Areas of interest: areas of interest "Scenic Spot"
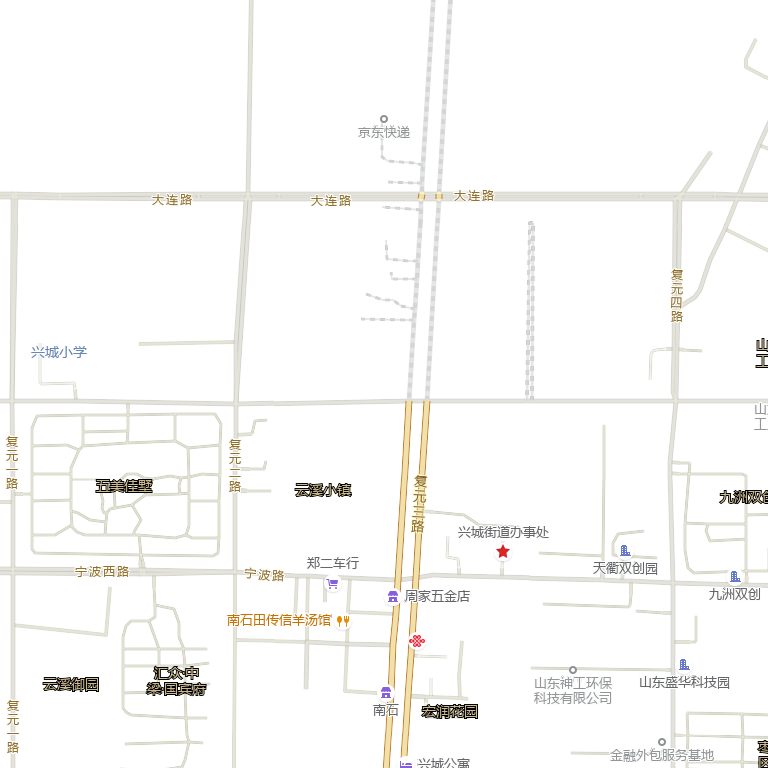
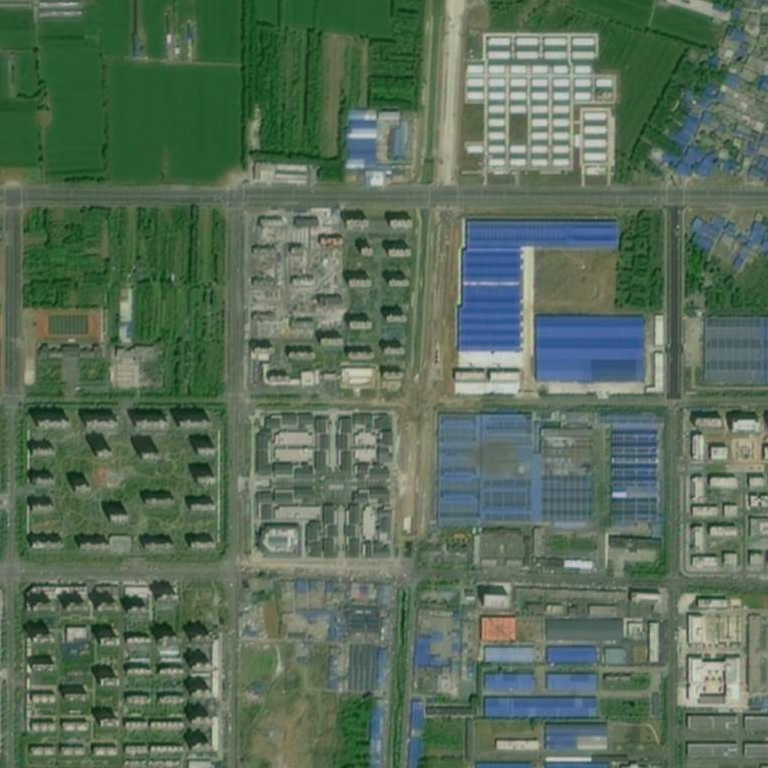